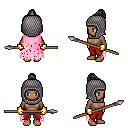
a pixel art fantasy rpg character, female body template, human, dark skin, pink tattered cape, red pants, gray short topknot hairstyle, chain hood, gold gloves, spear, four views (front, back, left, right), 2x2 character sprite sheet, small pixel art, hard edges, no anti-aliasing